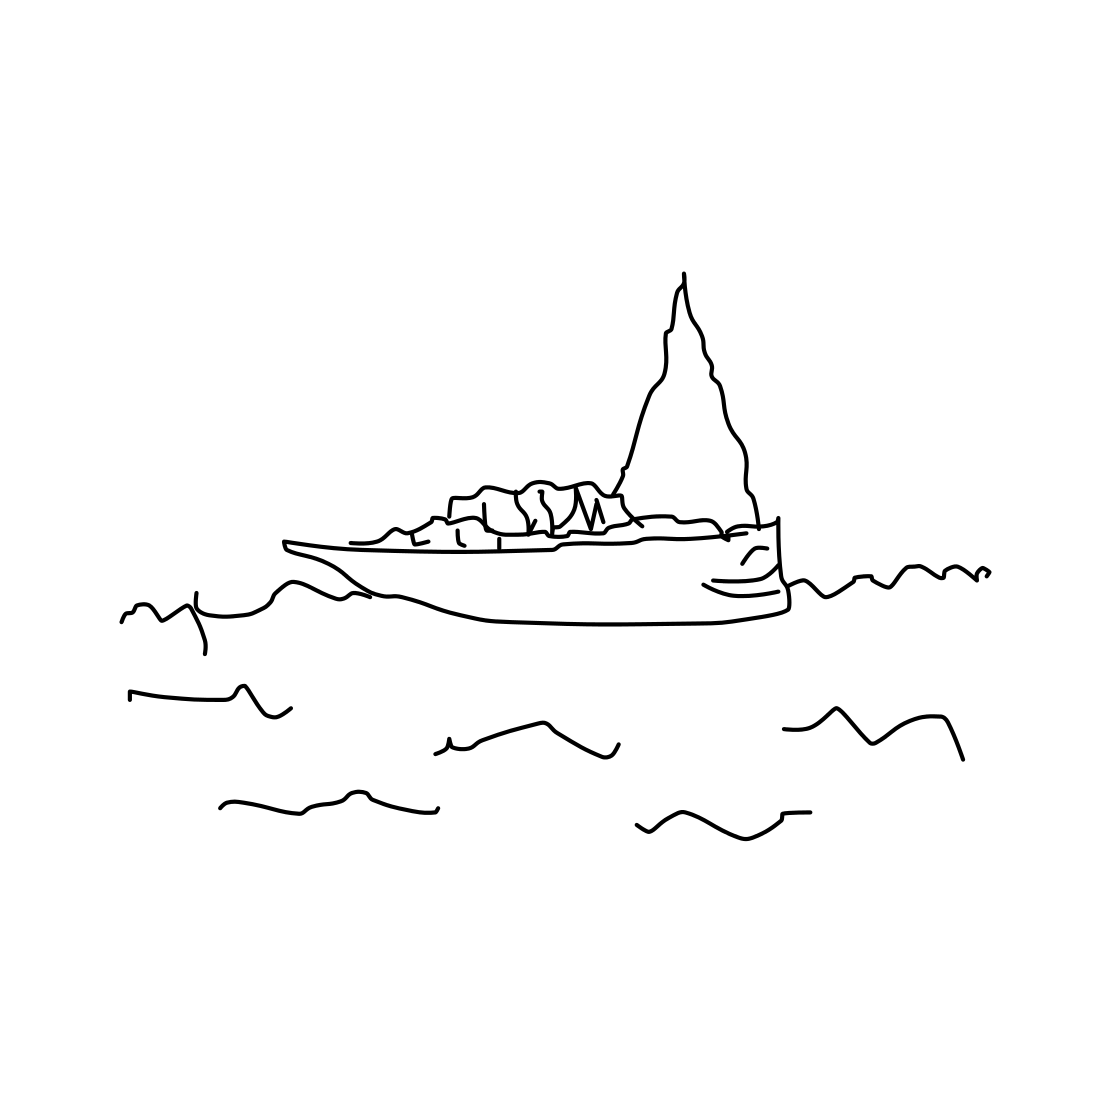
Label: ship